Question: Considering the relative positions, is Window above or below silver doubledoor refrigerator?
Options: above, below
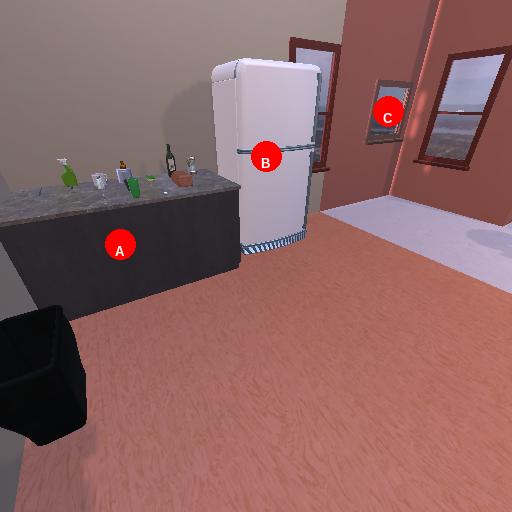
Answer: above